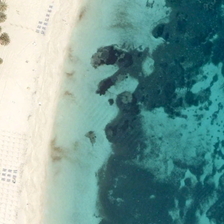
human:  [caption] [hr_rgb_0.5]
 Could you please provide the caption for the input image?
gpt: yellow beach is near a piece of green ocean .

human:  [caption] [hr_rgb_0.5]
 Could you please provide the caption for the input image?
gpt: the sea beat the white spray on the beach .

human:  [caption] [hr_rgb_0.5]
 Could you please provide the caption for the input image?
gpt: yellow beach is near a piece of green ocean .

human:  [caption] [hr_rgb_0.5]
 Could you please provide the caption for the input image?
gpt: the water to the beach against big white waves .

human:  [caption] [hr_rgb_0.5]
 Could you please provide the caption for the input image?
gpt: the sea beat the white spray on the beach .